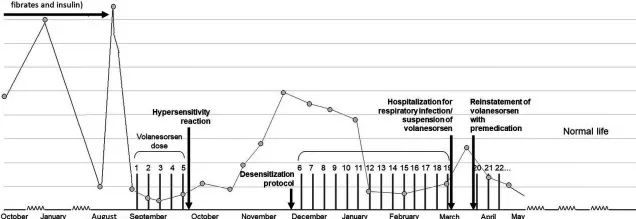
Evolution of plasma triglycerides before and after the volanesorsen desensitization protocol.
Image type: chart (chart)